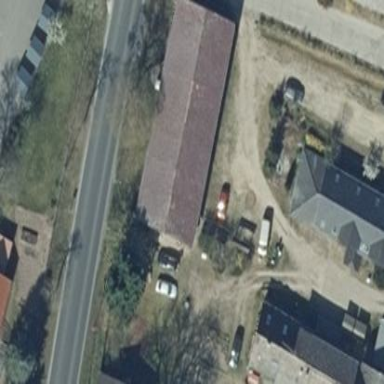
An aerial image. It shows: Farm auxiliary building with gabled roof oriented along its length.